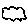
Label: cloud